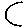
Label: moon